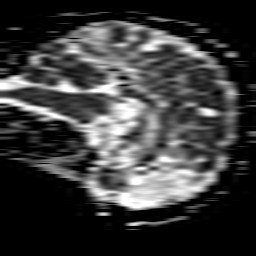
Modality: ADC
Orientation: sagittal
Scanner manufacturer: philips
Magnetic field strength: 1.5 T
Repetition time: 3.679 s
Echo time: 0.09411 s